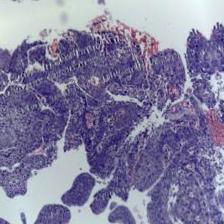
Diagnosis: OSCC